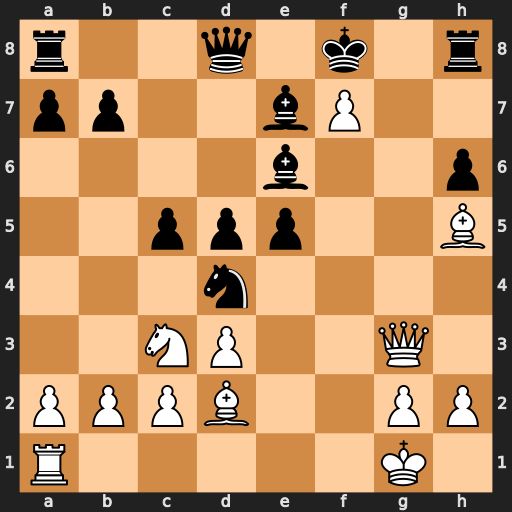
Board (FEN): r2q1k1r/pp2bP2/4b2p/2ppp2B/3n4/2NP2Q1/PPPB2PP/R5K1
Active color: w
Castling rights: -
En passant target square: -
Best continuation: Bxh6+ Rxh6 Qg8#